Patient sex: M
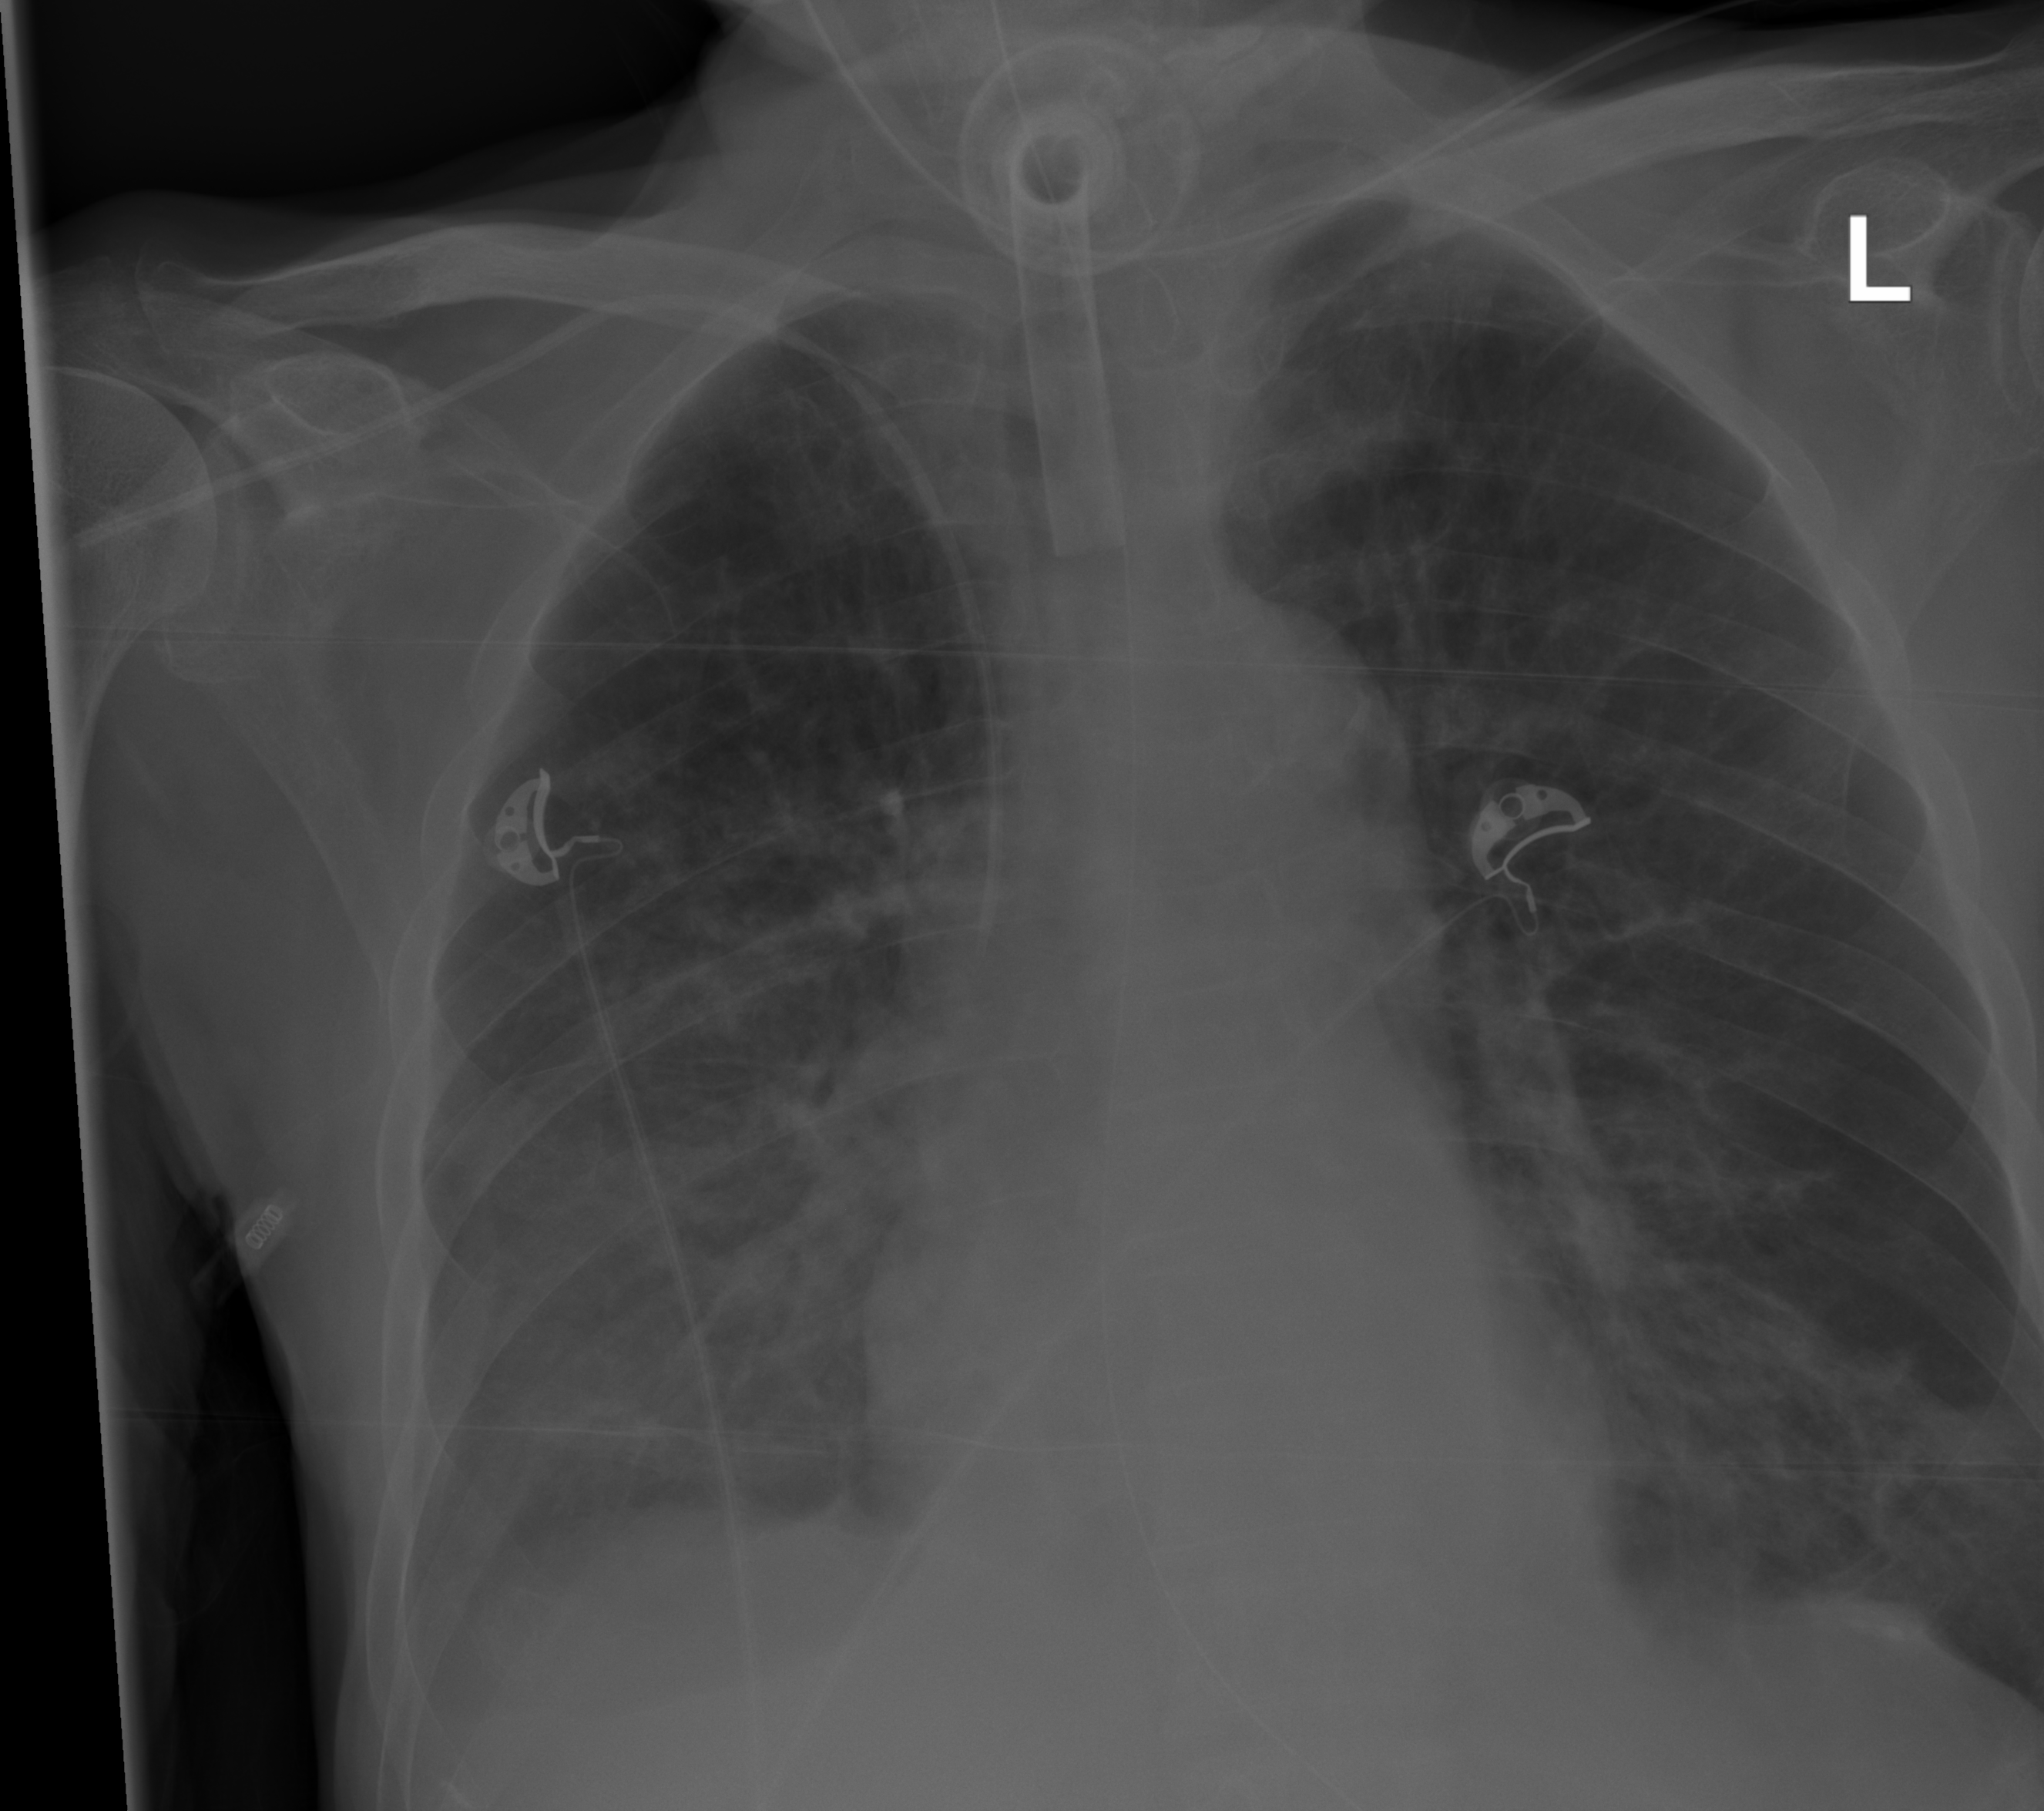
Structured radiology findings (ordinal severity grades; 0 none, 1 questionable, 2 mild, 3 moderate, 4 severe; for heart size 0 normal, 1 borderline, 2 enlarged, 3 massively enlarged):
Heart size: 0
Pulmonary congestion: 0
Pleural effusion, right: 2
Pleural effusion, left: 0
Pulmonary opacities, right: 2
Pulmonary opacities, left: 1
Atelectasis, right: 2
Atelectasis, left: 2